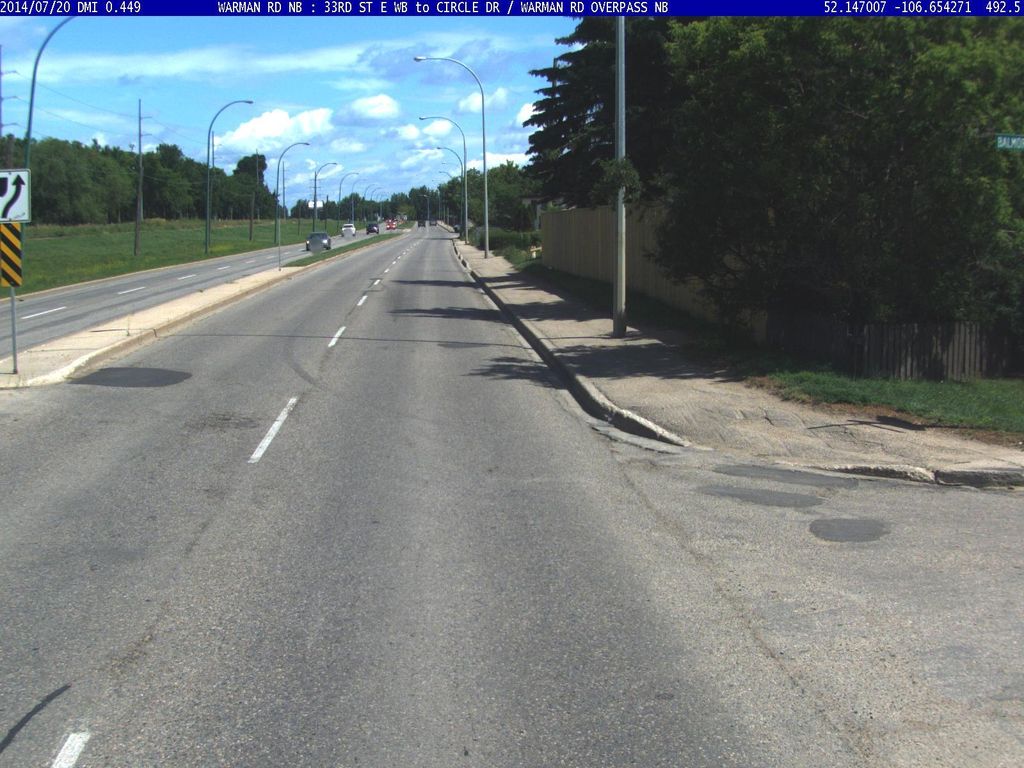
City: saskatoon